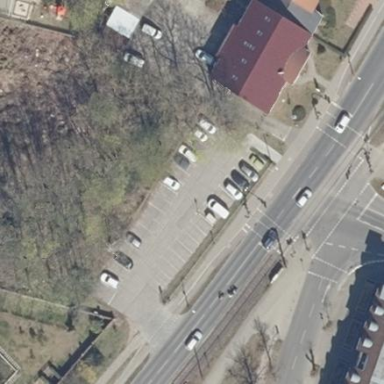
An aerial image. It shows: Parking area with concrete surface.